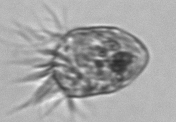
Label: Strombidium_morphotype1